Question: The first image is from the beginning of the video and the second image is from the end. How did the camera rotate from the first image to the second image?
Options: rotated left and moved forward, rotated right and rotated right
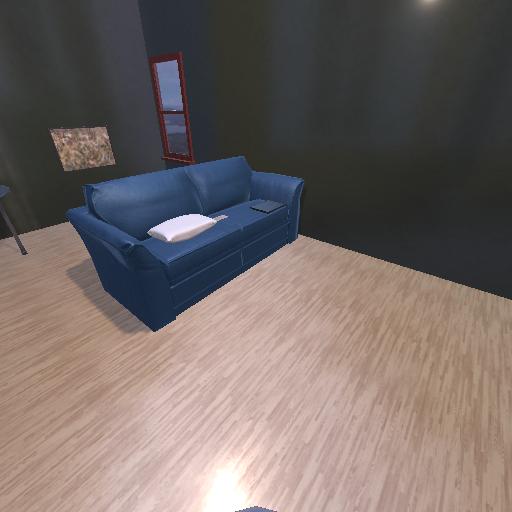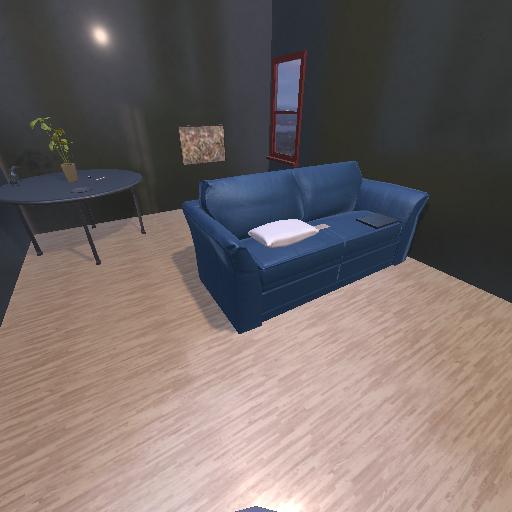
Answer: rotated left and moved forward